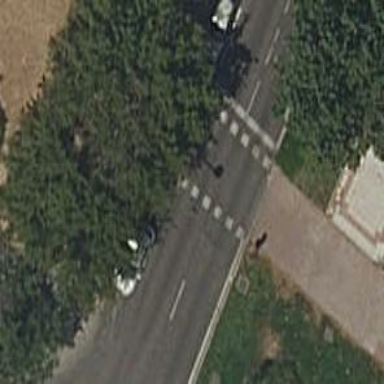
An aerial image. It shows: Road with traffic signals controlling the flow of traffic.